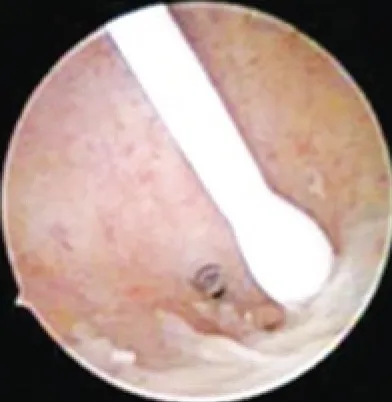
Essure. placed inside ostium of the left tube.
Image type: endoscopy (other_endoscopy)